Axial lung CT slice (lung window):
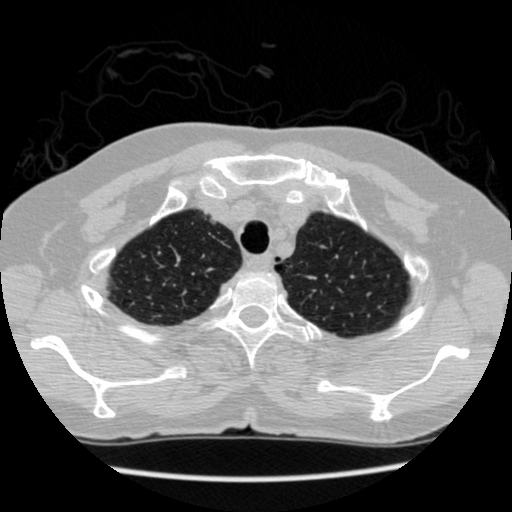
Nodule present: no